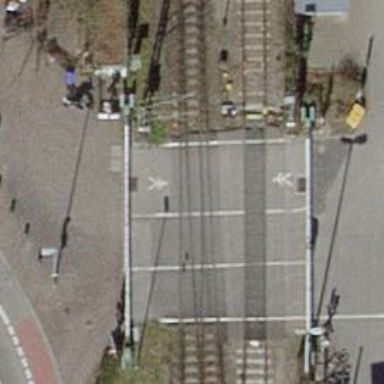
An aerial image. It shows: Level crossing with double half barrier.